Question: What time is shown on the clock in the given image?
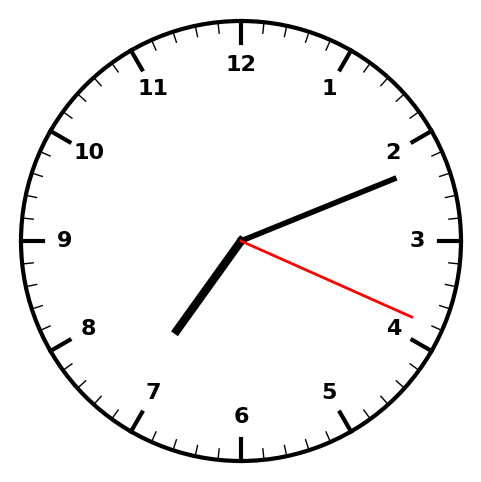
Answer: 07:11:19